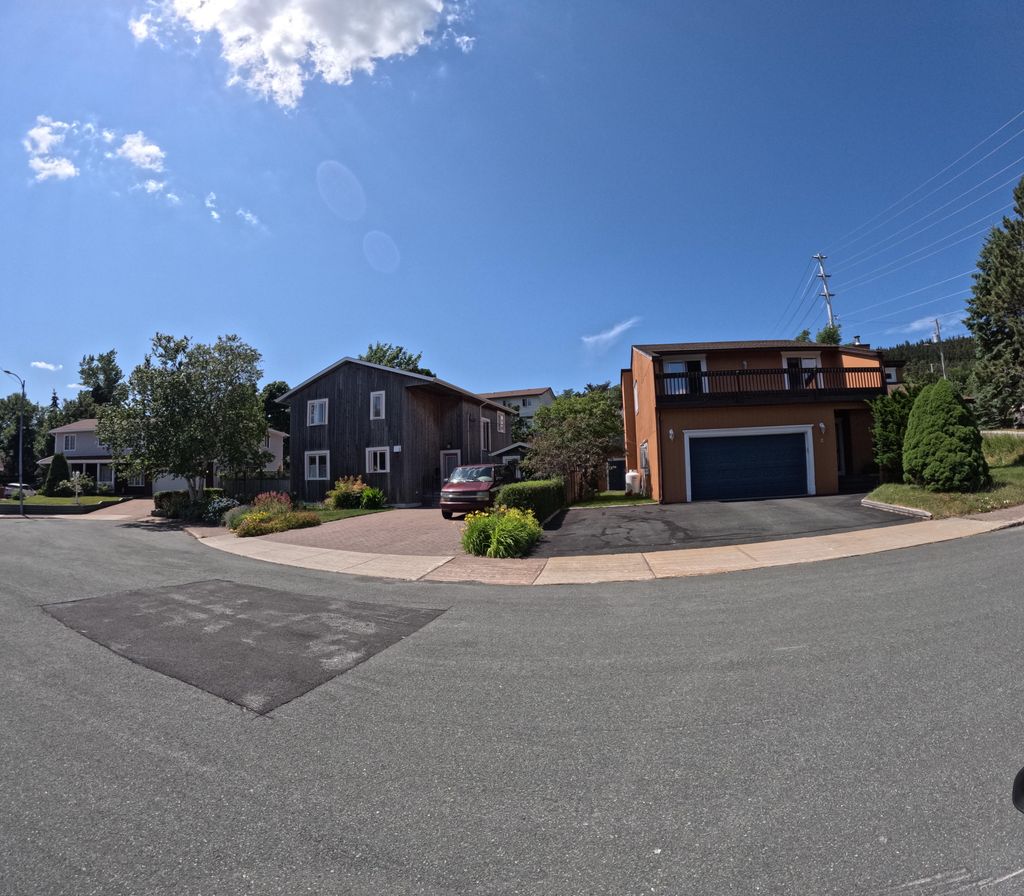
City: st_johns